Question: I have this need to display two points emitting signals. The way the signals is represented is the wifi signal strength indicator that we commonly see in Macs.
However, there are a couple of changes to that:
1. It is inverted. The source is pointed at top. Look at the image below:
2. And I need to animate the lines to give the indication that the source is emitting signal.

I was able to get the attached images by overriding the drawRect of the View class:
'''
CGContext context = UIGraphics.GetCurrentContext();
context.SetLineWidth(2.0f);
UIColor color = UIColor.FromRGB(65, 137, 77);
context.SetStrokeColorWithColor(color.CGColor);
float maxRadius = rect.Height;
const float delta = 15;
float Y = center.Y;
for (float currentRadius = maxRadius; currentRadius > 0; currentRadius -= delta) {
context.AddArc(center.X, Y, currentRadius, -ToRadians(startAngle), -ToRadians(endAngle), true);
context.StrokePath();
}
'''
I'm out of my depths here.
If someone can point me to the right direction, that would be super awesome!
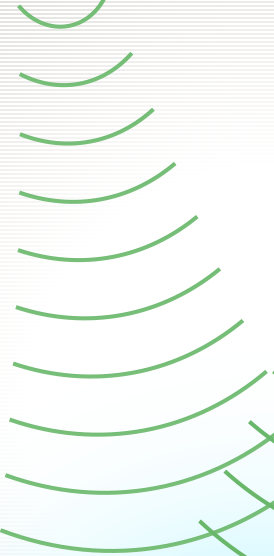
Answer: I took a shot at this using Core Animation. I just add a shape layer with a circle shape for each of the waves and then dynamically adjust their 'strokeStart' and 'strokeEnd' properties to get it to vary the width of each wave. So the output is like this:

Here is the initialization code:
'''
- (void)addWavesToView
{
CGRect rect = CGRectMake(0.0f, 0.0f, 300.0f, 300.0f);
UIBezierPath *circlePath = [UIBezierPath bezierPathWithOvalInRect:rect];
for (NSInteger i = 0; i < 10; ++i) {
CAShapeLayer *waveLayer = [CAShapeLayer layer];
waveLayer.bounds = rect;
waveLayer.position = CGPointMake(300.0f, 100.0f);
waveLayer.strokeColor = [[UIColor lightGrayColor] CGColor];
waveLayer.fillColor = [[UIColor clearColor] CGColor];
waveLayer.lineWidth = 5.0f;
waveLayer.path = circlePath.CGPath;
// Translate on the y axis to shift all the layers down while
// we're creating them. Could do this with the position value as well
// but this is a little cleaner.
waveLayer.transform = CATransform3DMakeTranslation(0.0f, i*25, 0.0f);
// strokeStart begins at 3:00. You would need to transform (rotate)
// the layer 90 deg CCW to have it start at 12:00
waveLayer.strokeStart = 0.25 - ((i+1) * 0.01f);
waveLayer.strokeEnd = 0.25 + ((i+1) * 0.01f);
[self.view.layer addSublayer:waveLayer];
}
}
'''
And then here is where I add the animations for each layer:
'''
- (void)addAnimationsToLayers
{
NSInteger timeOffset = 10;
for (CALayer *layer in self.view.layer.sublayers) {
CABasicAnimation *animation = [CABasicAnimation animationWithKeyPath:@"strokeColor"];
animation.duration = 10.0f;
// Stagger the animations so they don't begin until the
// desired time in each
animation.timeOffset = timeOffset--;
animation.toValue = (id)[[UIColor lightGrayColor] CGColor];
animation.fromValue = (id)[[UIColor darkGrayColor] CGColor];
// Repeat forever
animation.repeatCount = HUGE_VALF;
// Run it at 10x. You can adjust this to taste.
animation.speed = 10;
// Add to the layer to start the animation
[layer addAnimation:animation forKey:@"strokeColor"];
}
}
'''
I posted it to <URL>. Not sure if it's exactly what you're looking for, but hopefully it points you in the right direction.